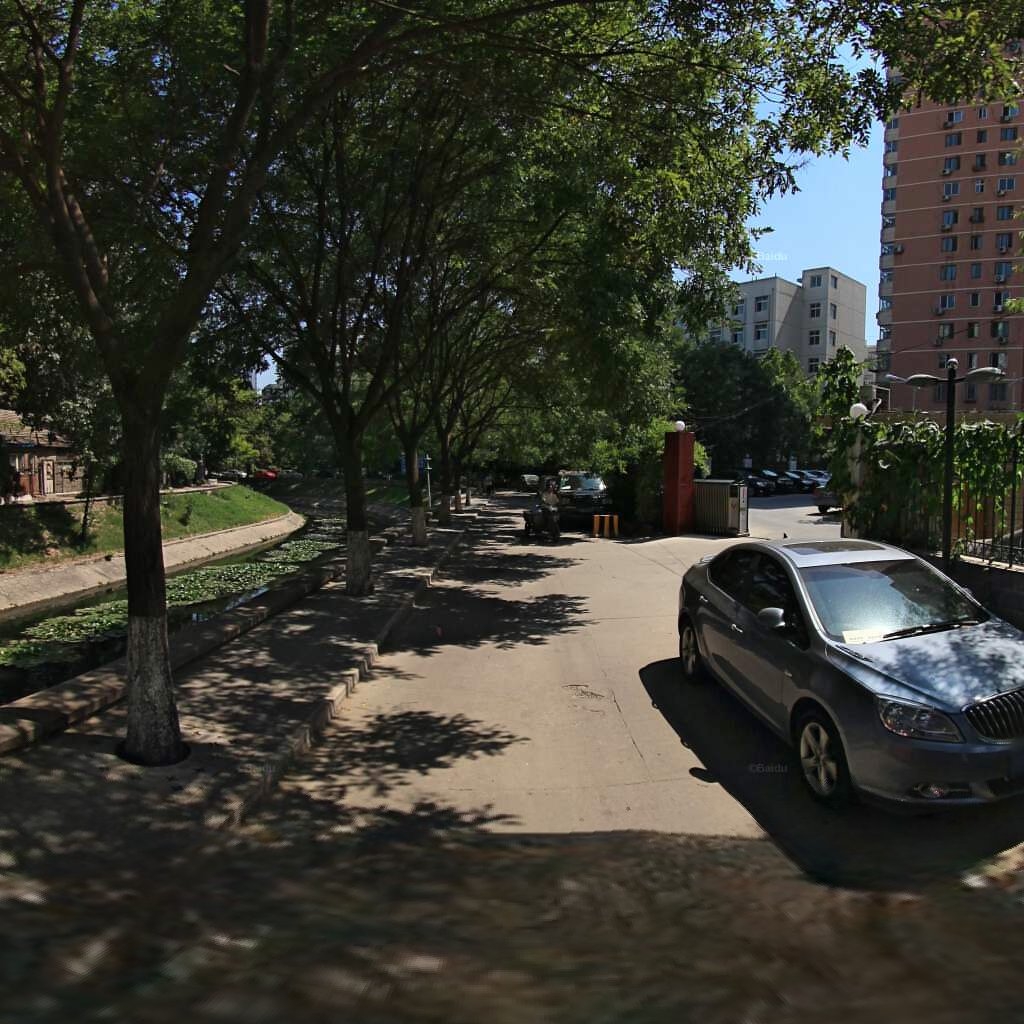
Region: Haidian
Road damage annotations: pothole, longitudinal crack, transverse crack, transverse crack